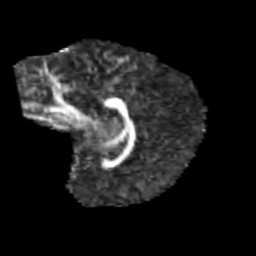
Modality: FA
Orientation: sagittal
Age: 9
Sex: female
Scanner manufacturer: siemens
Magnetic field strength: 3 T
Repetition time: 3.8 s
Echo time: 0.07 s